已知点$P(1,1)$在双曲线$\Gamma:\dfrac{x^2}{a^2}-\dfrac{y^2}{b^2}=1$的一条渐近线上，$F_1,F_2$为双曲线的左、右焦点且$\overrightarrow{F_1P}\cdot\overrightarrow{F_2P}=0$.

(1)求双曲线$\Gamma$的方程；

(2)过点$P$的直线$l$与双曲线$\Gamma$恰有一个公共点，求直线$l$的方程；

(3)过点$P$的直线$l$与双曲线左右两支分别交于点A、B，求证：$|AB|_{\max}<2.7$.
【解答】
\noindent \textbf{【答案】} (1)$x^2-y^2=1$\\
(2)$x=1$或$x+y-2=0$.\\
(3)证明见解析

\noindent \textbf{【分析】} (1) 设双曲线$\Gamma:\dfrac{x^2}{a^2}-\dfrac{y^2}{b^2}=1$的渐近线为$y=\pm\dfrac{b}{a}x$，将$P(1,1)$代入渐近线方程，得出$a,b$方程.$\overrightarrow{F_1P}\cdot\overrightarrow{F_2P}=(1+c,1)\cdot(1-c,1)=0$，解出$c$，综合$a^2+b^2=c^2$，解出$a,b$即可.

(2) 斜率不存在是刚好满足，斜率存在与渐近线平行时也成立，分情况讨论，求出直线方程即可.

(3) 用弦长公式求出$|AB|$，$|AB|$看做$k$的函数，后借助导数知识研究函数最小值，结合放缩即可证明.

\noindent \textbf{【详解】} (1) 设双曲线$\Gamma:\dfrac{x^2}{a^2}-\dfrac{y^2}{b^2}=1$的渐近线为$y=\pm\dfrac{b}{a}x$，$F_1(-c,0),F_2(c,0)$

因为点$P(1,1)$在双曲线的一条渐近线上，所以$a=b$，$\overrightarrow{F_1P}=(1+c,1),\overrightarrow{F_2P}=(1-c,1)$

又$\overrightarrow{F_1P}\cdot\overrightarrow{F_2P}=(1+c,1)\cdot(1-c,1)=0$，故$1-c^2+1=0$，$c=\sqrt{2}$，

又$a^2+b^2=c^2$，解得$a=b=1$，故双曲线$\Gamma$的方程为$x^2-y^2=1$.

(2)

如图，当直线斜率不存在时，$x=1$，满足题意；

如图，当斜率存在时，由双曲线的性质结合看图可得，

当直线过点$P$且平行于双曲线的渐近线$y=-x$时，直线与双曲线也只有一个公共点，

此时，$k=-\dfrac{b}{a}=-1$，

此时直线方程为：$y-1=-(x-1)$，即$x+y-2=0$

综上：直线的方程为$x=1$或$x+y-2=0$.

(3) 由题，直线斜率存在，

设直线方程为$y-1=k(x-1)$，即$y=kx-k+1$，$A(x_1,y_1),B(x_2,y_2)$，

联立$\begin{cases}x^2-y^2=1\\y=kx-k+1\end{cases}$，整理得：$(1-k^2)x^2+2k(k-1)x-k^2+2k-2=0$，

则$\begin{cases}1-k^2\neq0\\\Delta>0\\x_1+x_2=\dfrac{2k(k-1)}{k^2-1}=\dfrac{2k}{k+1}\\-1<k<1\\x_1\cdot x_2=\dfrac{k^2-2k+2}{k^2-1}<0\end{cases}$

由弦长公式：$|AB|=\sqrt{1+k^2}|x_1-x_2|=\sqrt{1+k^2}\cdot\sqrt{(x_1+x_2)^2-4x_1x_2}$

$=\sqrt{1+k^2}\cdot\sqrt{\left[\dfrac{2k(k-1)}{k^2-1}\right]^2-4\dfrac{k^2-2k+2}{k^2-1}}$

$=\sqrt{1+k^2}\cdot\sqrt{\dfrac{8(1-k)}{(k^2-1)^2}}=2\sqrt{2}\sqrt{\dfrac{k^2+1}{(k+1)^2(1-k)}}$

令$h(k)=\dfrac{k^2+1}{(k+1)^2(1-k)},(-1<k<1)$，则$|AB|=2\sqrt{2h(k)}$，

则$h'(k)=\dfrac{(k+1)(k^3-k^2+5k-1)}{[(k+1)^2(1-k)]^2},k\in(-1,1)$，则$\dfrac{(k+1)}{[(k+1)^2(1-k)]^2}>0$

令$m(k)=k^3-k^2+5k-1,k\in(-1,1),m(k)$与$h'(k)$同正负.$m'(k)=3k^2-2k+5,k\in(-1,1)$，此时$\Delta<0$，则$m'(k)>0$，即$m(k)$单调递增.

则$-8=m(-1)<m(k)<m(1)=4$，且$m\left(\dfrac{1}{5}\right)=-\dfrac{4}{125}<0$，$m\left(\dfrac{1}{4}\right)=\dfrac{13}{64}>0$

则$\exists k_0\in\left(\dfrac{1}{5},\dfrac{1}{4}\right)$，使得$m(k_0)=0$

则当$k\in\left(\dfrac{1}{5},k_0\right),m(k)<0$，即$h'(k)<0$，则$h(k)$单调递减.

当$k\in\left(k_0,\dfrac{1}{4}\right),m(k)>0$，即$h'(k)>0$，则$h(k)$单调递增.

则$h(k)$在$k_0$处取得最小值$h(k_0)$，且$h(k_0)<h\left(\dfrac{1}{5}\right)=\dfrac{65}{72}$，

故$|AB|=2\sqrt{2h(k)}<2\sqrt{2\times\dfrac{65}{72}}=\dfrac{\sqrt{65}}{3}<\dfrac{\sqrt{65.91}}{3}=\dfrac{8.1}{3}=2.7$

即$|AB|_{\min}=2\sqrt{2h(k_0)}<\dfrac{\sqrt{65}}{3}<2.7$，原命题得证.

\noindent \textbf{【点睛】} 难点点睛：解答本题的难点在于第二问的计算，计算过程十分复杂，计算量大，并且基本都是关于字母参数的运算，要求十分仔细才可以.
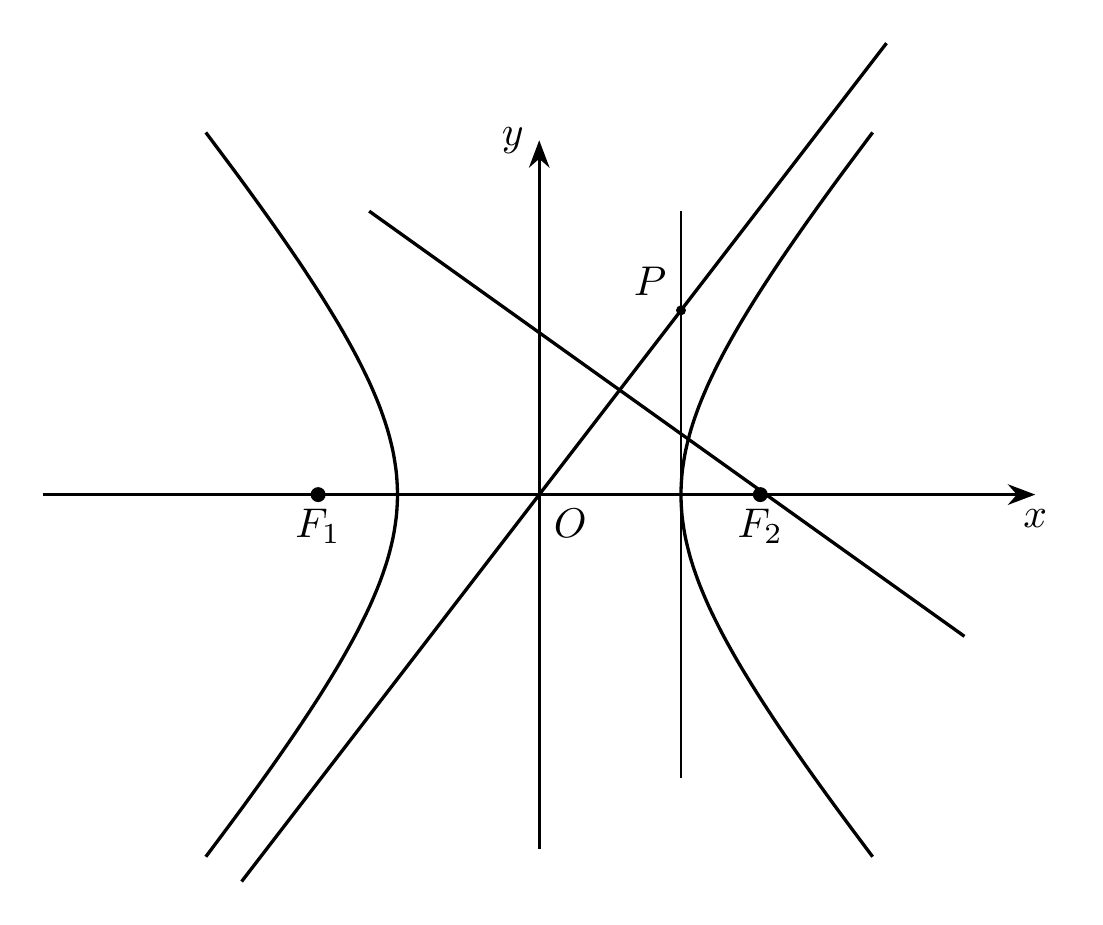